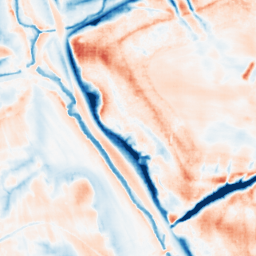
Category: multiscale
Decomposition family: dog_multiscale
Decomposition parameters: sigma_ratio: 1.6
n_scales: 6
base_sigma: 0.5
Upsampling method: sinc_blackman
Upsampling parameters: scale: 8
kernel_size: 16
Upsampling scale: 8